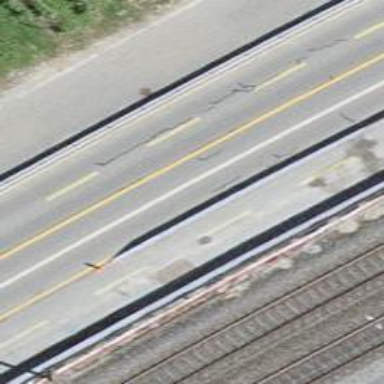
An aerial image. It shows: Primary highway with dedicated lane for cyclists.